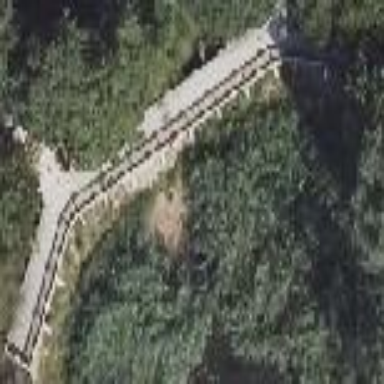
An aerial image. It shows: Bridge made of beams with boardwalk structure.